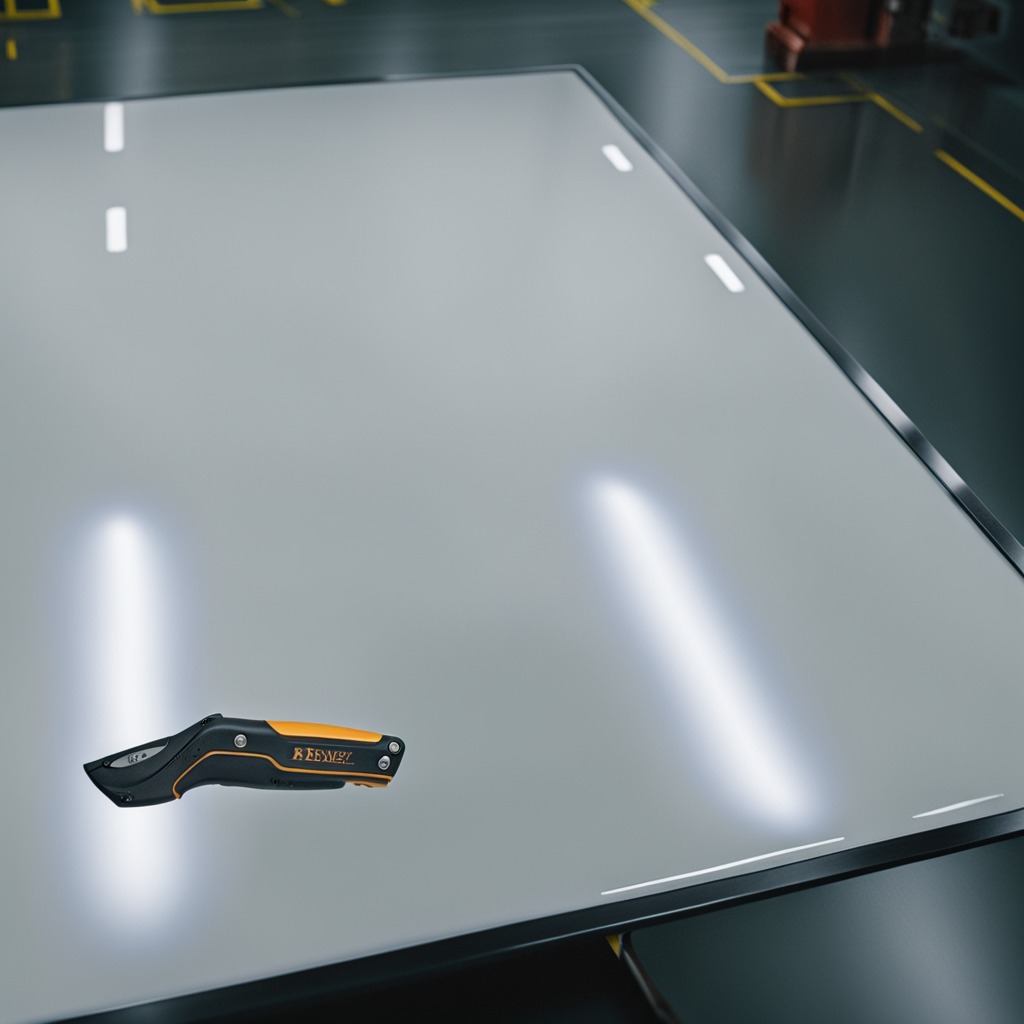
A utility knife is lying on the table in the ship maintenance bay industrial lighting.